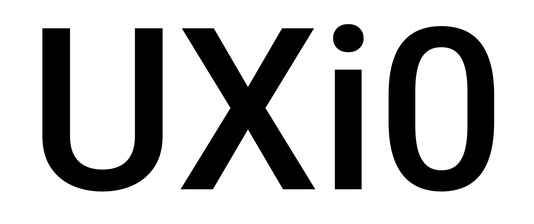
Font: Roboto_Medium